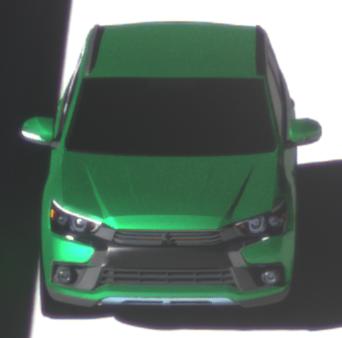
Make: Mitsubishi
Model: Outlander 2.0 Plug-In Hybrid
Detailed model: Outlander (III) Plug-In Hybrid
Model produced from: 2015/10
Model produced until: 2018/08
Doors: 5
Color: green
Road condition: dry road
Daytime: morning or afternoon
Contrast: high contrast